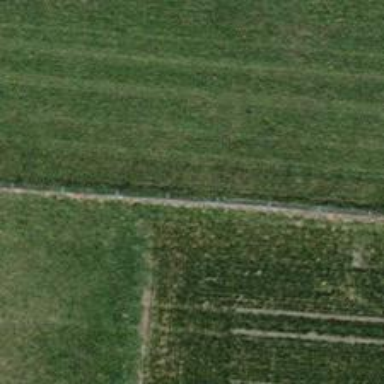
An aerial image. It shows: Fence.